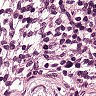
Metastatic tissue present: no